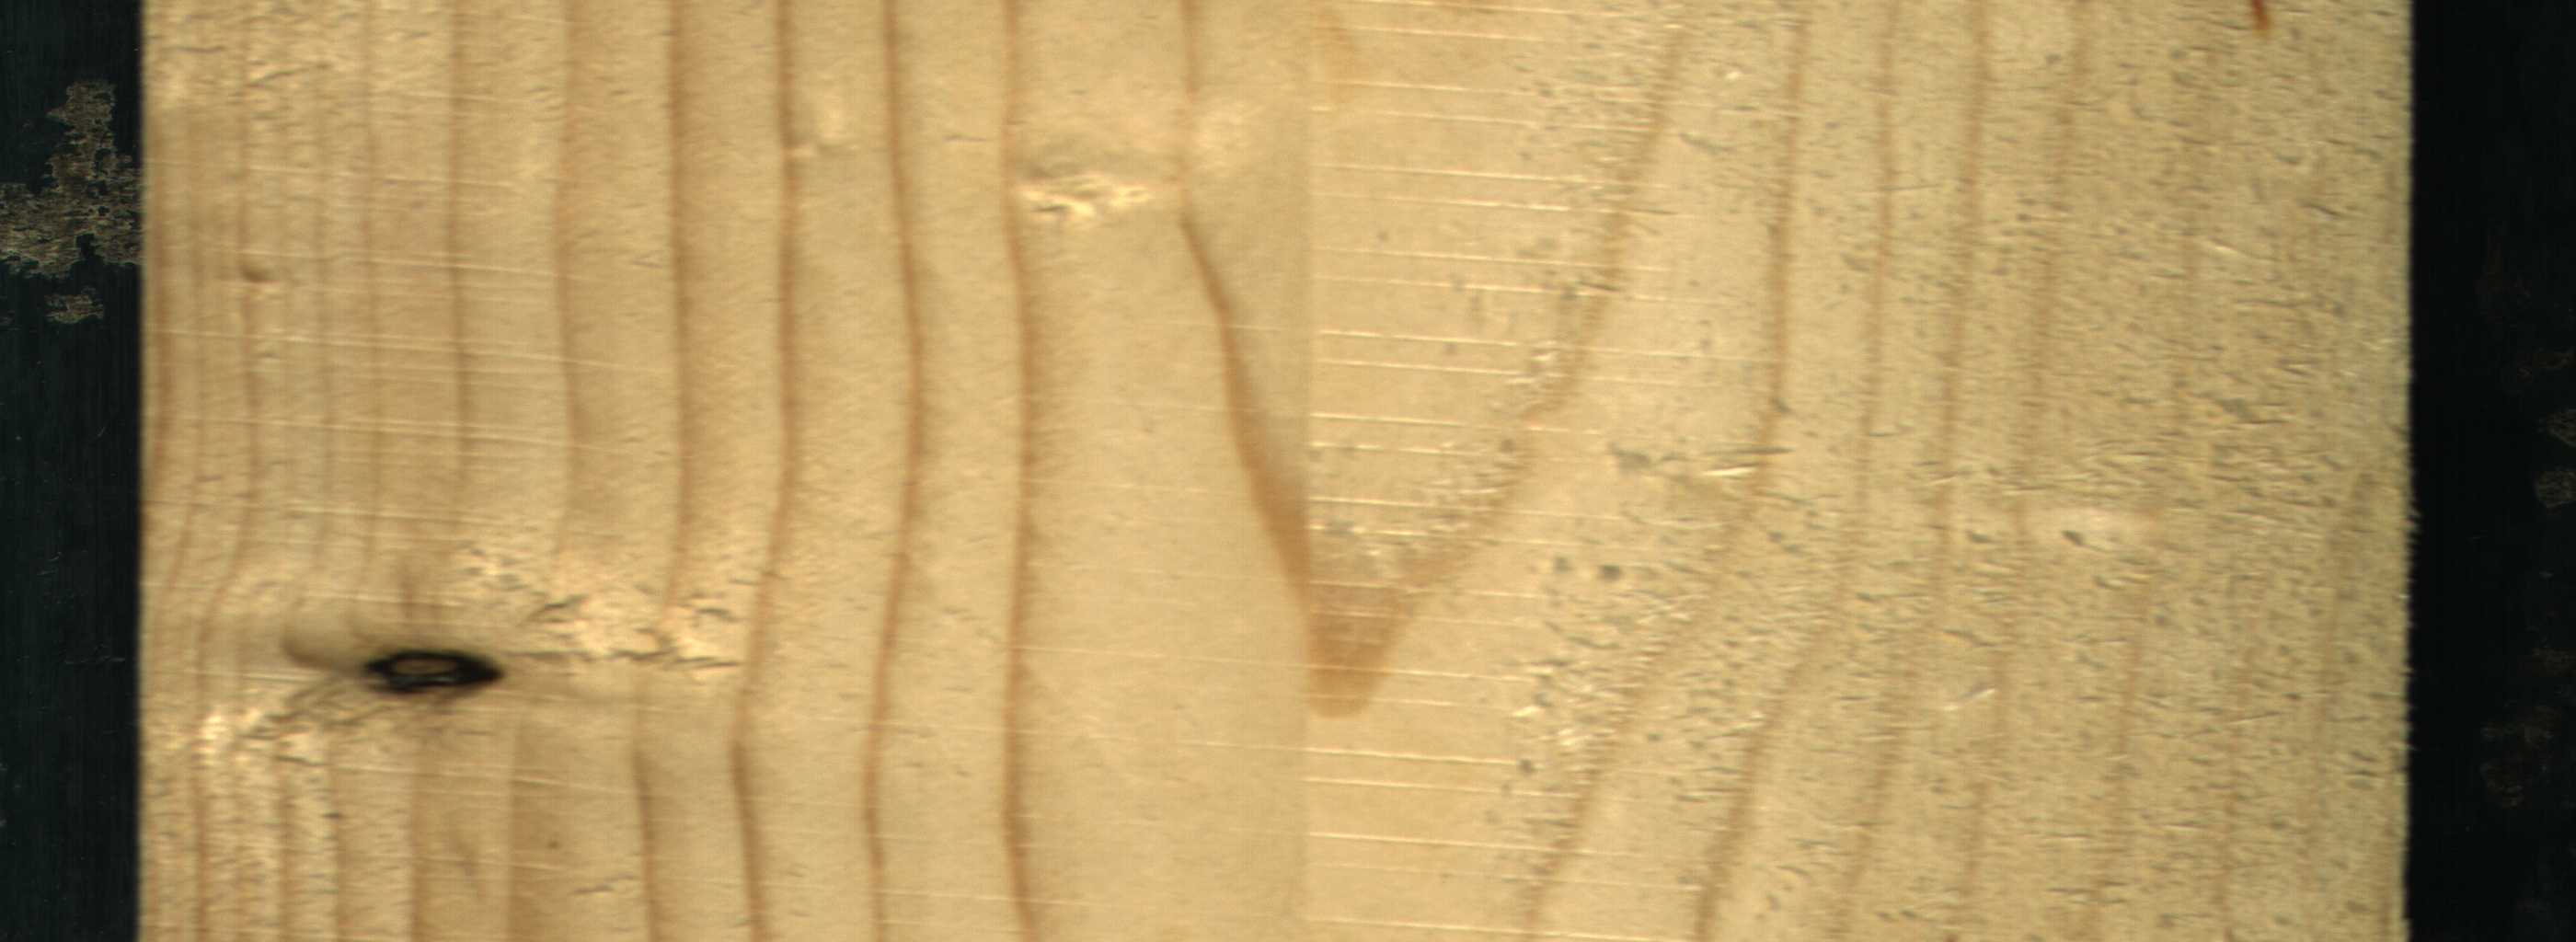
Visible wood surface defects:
resin
Dead_Knot